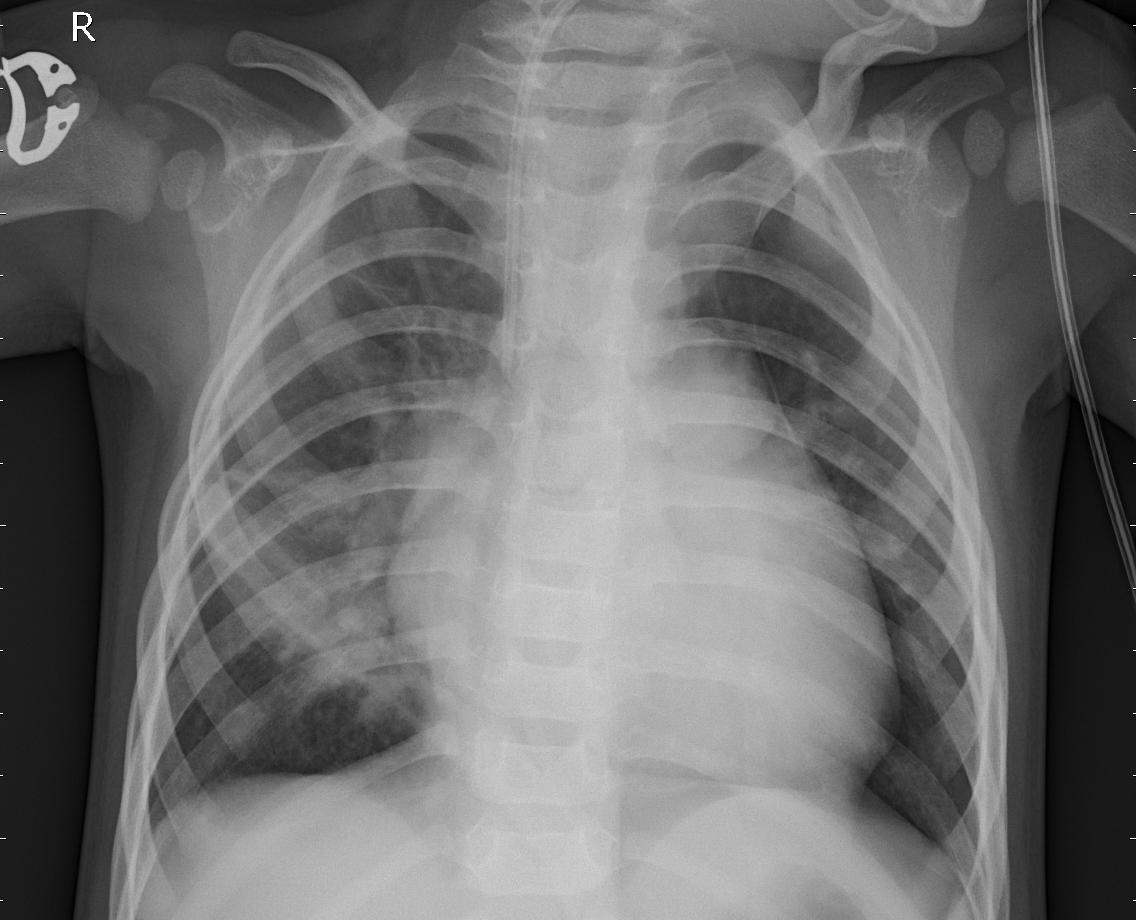
Diagnosis: PNEUMONIA